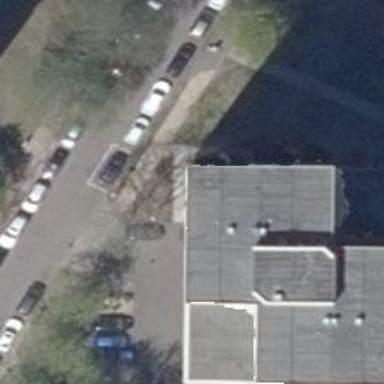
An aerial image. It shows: Part of building with flat roof made of tar paper.